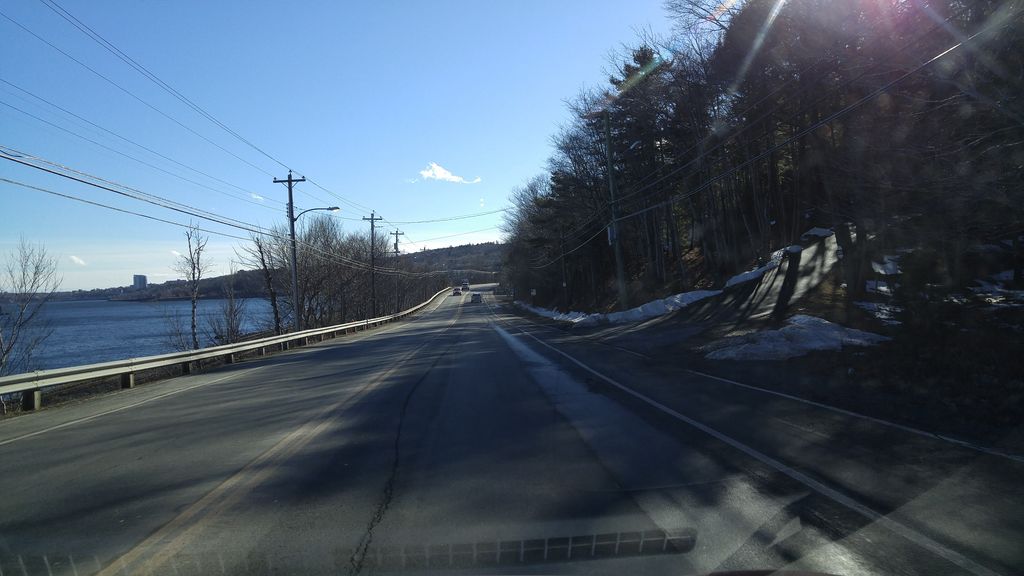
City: halifax